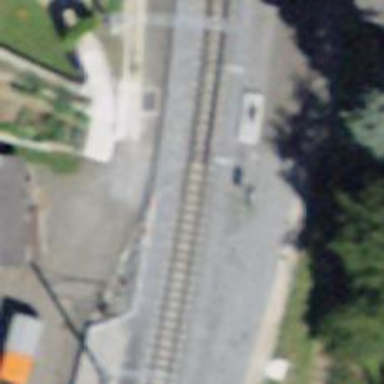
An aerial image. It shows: Railway switch.